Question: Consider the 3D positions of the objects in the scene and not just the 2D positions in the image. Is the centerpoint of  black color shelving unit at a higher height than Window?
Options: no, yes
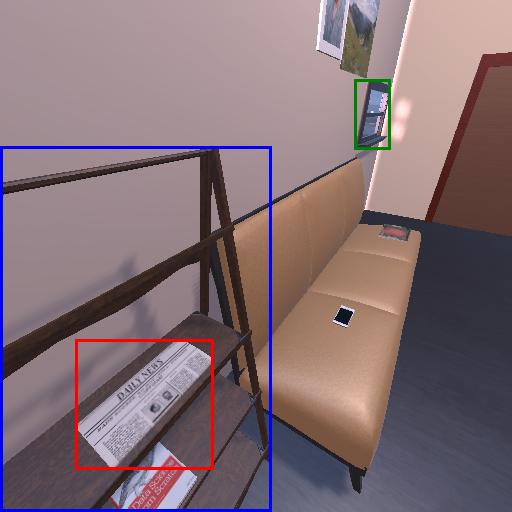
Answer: no